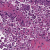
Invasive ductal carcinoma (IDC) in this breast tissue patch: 0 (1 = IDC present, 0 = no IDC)